Question: I recently started programming with SDL and I've been following some tutorials on gamedevgeek and lazyfoo. I got to show images on the screen, but when I tried to move them I realized the screen was not updating correctly, making the sprite leave a trace, like in this image:

As you can see, the sprite started out in the top left corner, and it left a trace throughout its path to the bottom right.
Some info that can help:
1. I'm using a raspberry pi with raspbian.
2. I'm using SDL 1.2.
What have I tried:
1. I tried changing the last parameter of SDL_SetVideoMode to SDL_HWSURFACE, SDL_SWSURFACE, SDL_DOUBLEBUF, SDL_FULLSCREEN
2. I tried to switch between SDL_Flip(screen) and SDL_UpdateRect(screen, 0, 0, 0, 0); when I changed the parameter of SDL_SetVideoMode.
Here is my code.
'''
#include "SDL.h"
#define SCREEN_WIDTH 640
#define SCREEN_HEIGHT 480
int main ( int argc, char *argv[] )
{
SDL_Surface *screen, *temp, *sprite;
SDL_Rect rcSprite;
SDL_Event event;
Uint8 *keystate;
int colorkey, gameover;
SDL_Init(SDL_INIT_VIDEO);
// screen = SDL_SetVideoMode(SCREEN_WIDTH, SCREEN_HEIGHT, SDL_DOUBLEBUF | SDL_FULLSCREEN);
// screen = SDL_SetVideoMode(SCREEN_WIDTH, SCREEN_HEIGHT, SDL_HWSURFACE);
screen = SDL_SetVideoMode(SCREEN_WIDTH, SCREEN_HEIGHT, SDL_SWSURFACE);
temp = SDL_LoadBMP("sprite.bmp");
sprite = SDL_DisplayFormat(temp);
SDL_FreeSurface(temp);
colorkey = SDL_MapRGB(screen->format, 255, 0, 255);
SDL_SetColorKey(sprite, SDL_SRCCOLORKEY | SDL_RLEACCEL, colorkey);
rcSprite.x = 0;
rcSprite.y = 0;
gameover = 0;
while (!gameover)
{
if (SDL_PollEvent(&event)) {
switch (event.type) {
case SDL_KEYDOWN:
switch (event.key.keysym.sym) {
case SDLK_ESCAPE:
gameover = 1;
break;
}
break;
}
}
keystate = SDL_GetKeyState(NULL);
if (keystate[SDLK_LEFT] )
rcSprite.x -= 2;
if (keystate[SDLK_RIGHT] )
rcSprite.x += 2;
if (keystate[SDLK_UP] )
rcSprite.y -= 2;
if (keystate[SDLK_DOWN] )
rcSprite.y += 2;
SDL_BlitSurface(sprite, NULL, screen, &rcSprite);
// SDL_Flip(screen);
SDL_UpdateRect(screen, 0, 0, 0, 0);
}
SDL_FreeSurface(sprite);
SDL_FreeSurface(grass);
SDL_Quit();
return 0;
}
'''
What am I doing wrong? Needless to say that I'm very new to the linux world, as well as the raspberry pi's, as well as SDL's :)
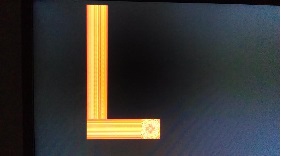
Answer: You call to SDL_SetVideoMode() is incorrect, your code should not compile, enable your compiler warnings.
The function takes four arguments:
'''
SDL_Surface *SDL_SetVideoMode(int width, int height, int bpp, Uint32 flags);
'''
so it should be something like:
'''
screen = SDL_SetVideoMode(SCREEN_WIDTH, SCREEN_HEIGHT, 32 , SDL_SWSURFACE);
if( !screen )
//print your warning and exit.
'''
Also your screen surface is never cleared and the sprite remains. Either redraw the entire screen with sprites or clear the surface
'''
SDL_FillRect( screen , NULL , 0x0 ) ; //fills the entire surface with 0x0 .
'''